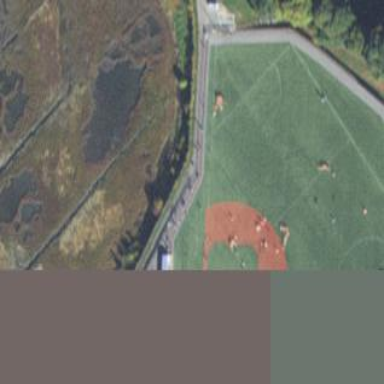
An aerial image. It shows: Baseball pitch for leisure and sports activities.